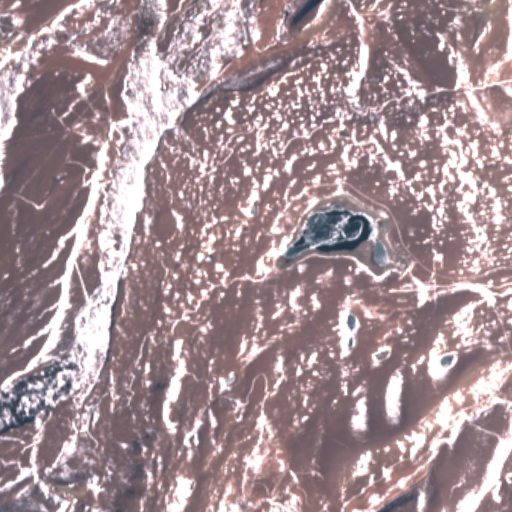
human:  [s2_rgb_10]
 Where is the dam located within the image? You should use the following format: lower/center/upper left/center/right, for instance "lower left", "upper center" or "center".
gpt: The dam is located in the center right of the image.
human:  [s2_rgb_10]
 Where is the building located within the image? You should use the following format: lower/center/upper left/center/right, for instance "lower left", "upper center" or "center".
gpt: There is no building in the image.